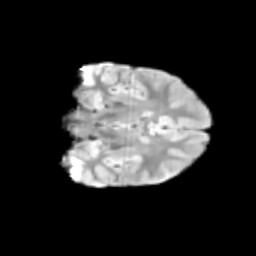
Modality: T2w
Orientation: coronal
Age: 13
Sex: male
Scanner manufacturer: siemens
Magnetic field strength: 3 T
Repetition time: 3.8 s
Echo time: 0.07 s